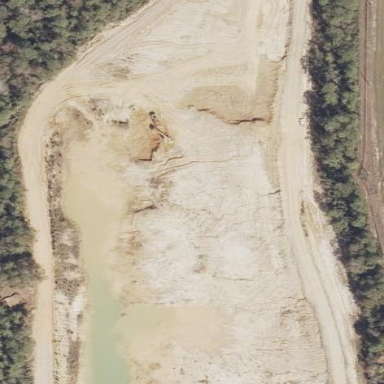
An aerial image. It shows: Brownfield area used for sand resource extraction.